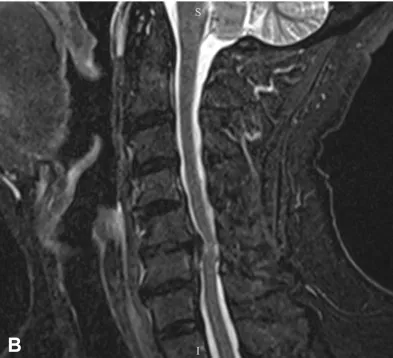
Case 1 clinical photographs and imaging. B, MRI of the cervical spine demonstrated disc degeneration and spondylolisthesis contributing to multilevel stenosis, worst at C5-C6 where a disc herniation was associated with severe central canal stenosis and abnormal cord signal. Sagittal short tau inversion recovery (STIR) sequence is shown.
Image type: radiology (mri)